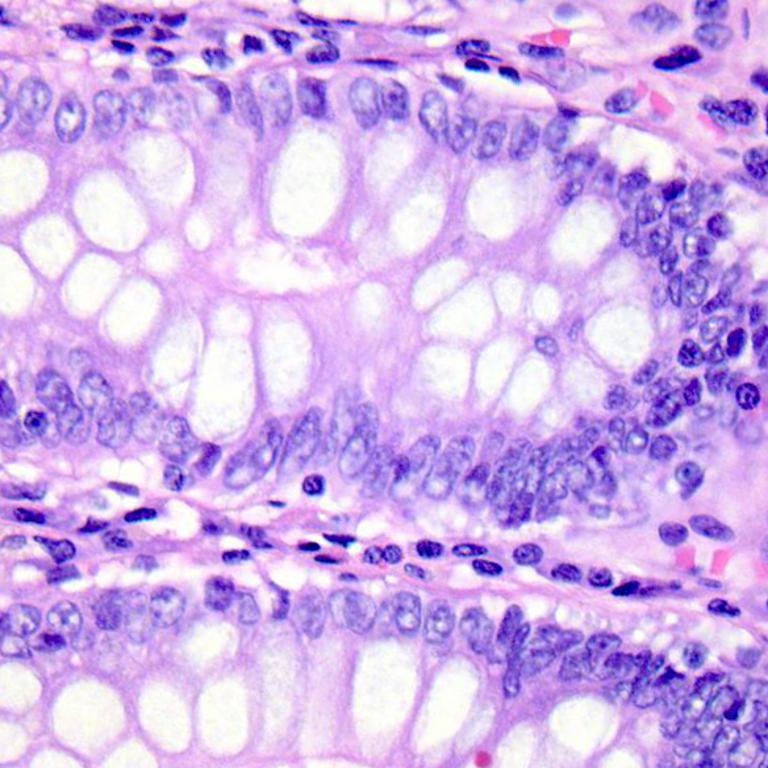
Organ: colon
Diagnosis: benign